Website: walmart
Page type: billing-address
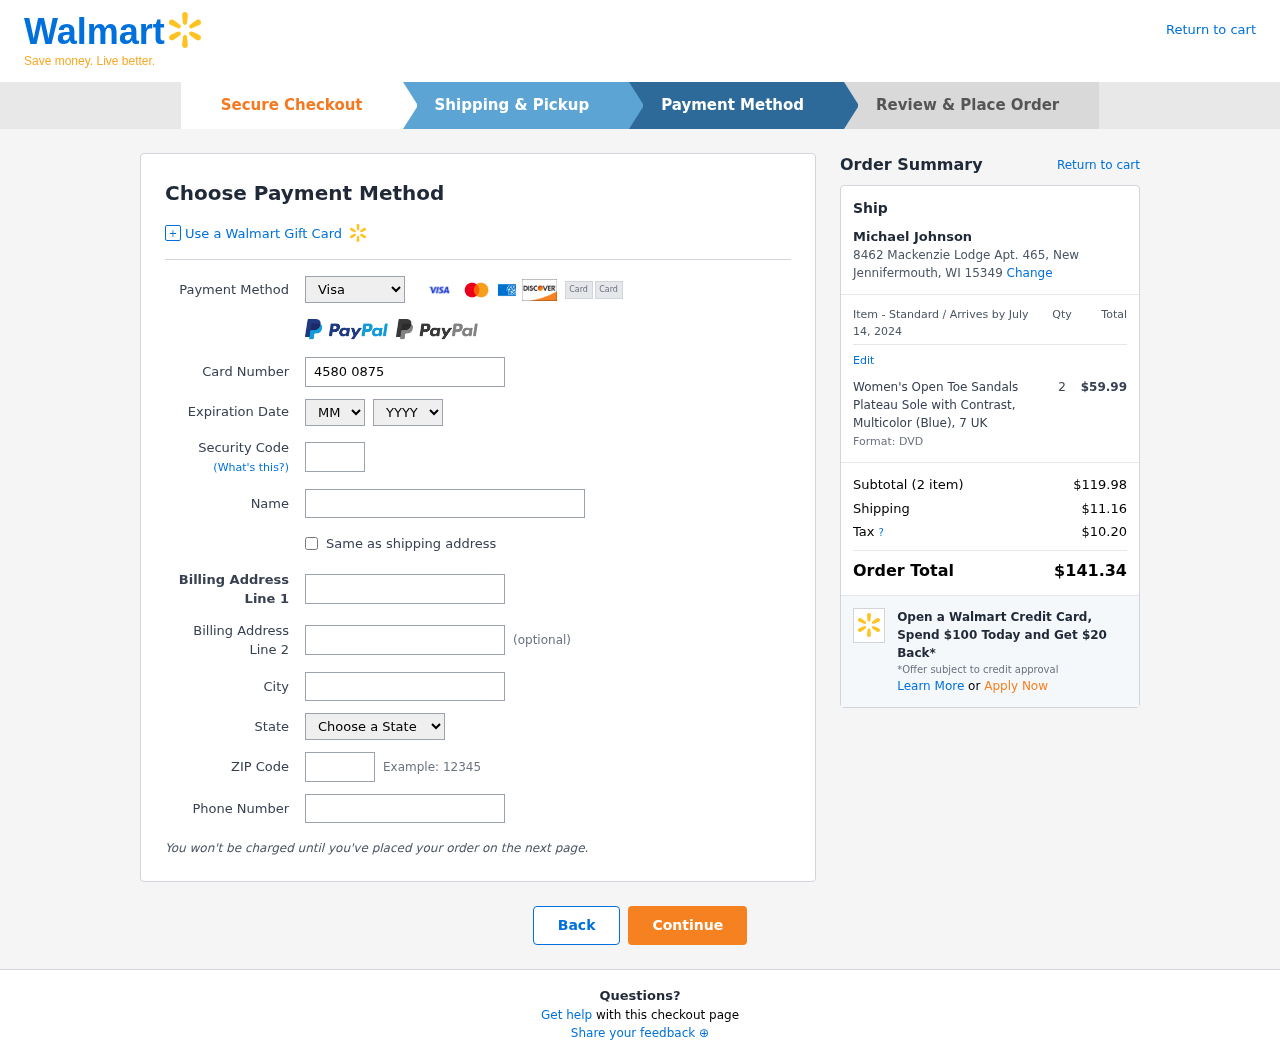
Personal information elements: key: PII_CARD_CVV
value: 838
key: PII_CARD_EXPIRY_MONTH
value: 12
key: PII_CARD_EXPIRY_YEAR
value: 27
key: PII_CARD_NUMBER
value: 4580 0875 7575 1315
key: PII_CARD_TYPE
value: Visa
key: PII_CITY
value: New Jennifermouth
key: PII_CITY_STATE_ZIP
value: New Jennifermouth, WI 15349
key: PII_FULLNAME
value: Michael Johnson
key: PII_PHONE
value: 8237345015
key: PII_POSTCODE
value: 15349
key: PII_STATE
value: Wisconsin
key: PII_STREET
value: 8462 Mackenzie Lodge Apt. 465
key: PII_STREET2
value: Apt. 376
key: PII_FULLNAME2
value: Michael Johnson
Product elements: key: PRODUCT1_NAME
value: Women's Open Toe Sandals Plateau Sole with Contrast, Multicolor (Blue), 7 UK
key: PRODUCT1_PRICE
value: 59.99
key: PRODUCT1_QUANTITY
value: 2
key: PRODUCT1_DESC
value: Format: DVD
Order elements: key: ORDER_DELIVERY_DATE
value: July 14, 2024
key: ORDER_NUM_ITEMS
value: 2
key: ORDER_SUBTOTAL
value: $119.98
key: ORDER_SHIPPING_COST
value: $11.16
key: ORDER_TAX
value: $10.20
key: ORDER_TOTAL
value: $141.34